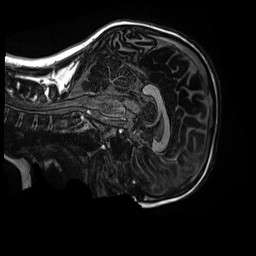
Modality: MP2RAGE
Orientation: sagittal
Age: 11
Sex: female
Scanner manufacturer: siemens
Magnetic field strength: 3 T
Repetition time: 4 s
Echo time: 0.00303 s